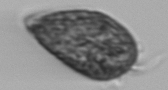
Label: Prorocentrum_micans